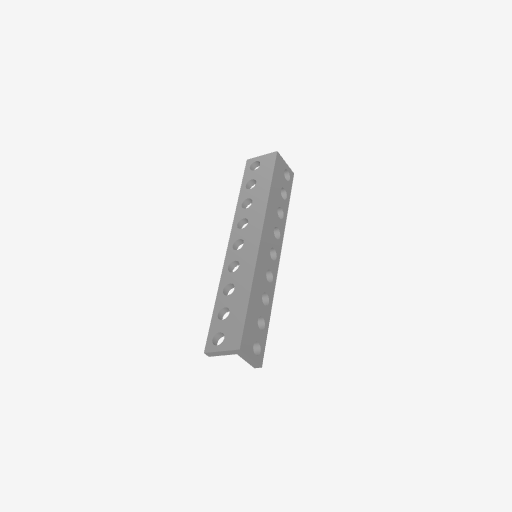
Part: LBeam9H